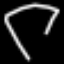
Label: diamond